Aerial crown-view tile of a tropical tree (Barro Colorado Island, Panama), acquired 20250616:
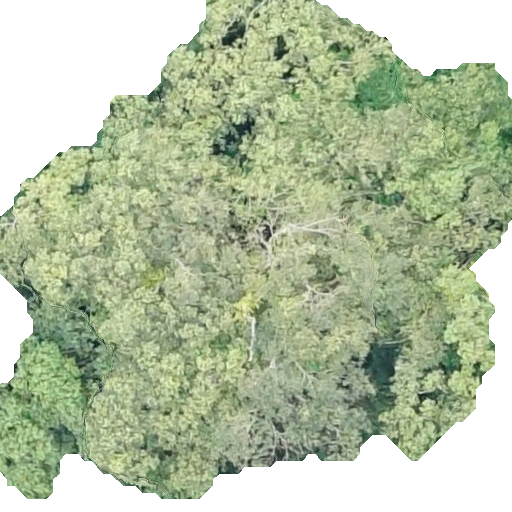
Species: Luehea seemannii
GBIF accepted scientific name: Luehea seemannii
Crown area: 288.983 m²